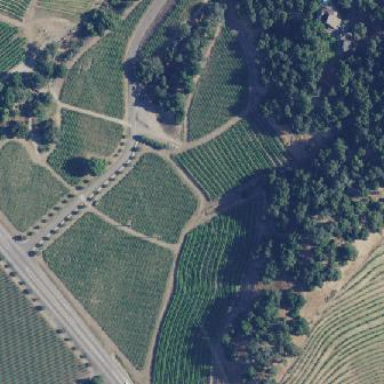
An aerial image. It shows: Vineyard where grapes are grown.